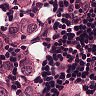
Metastatic tissue present: yes